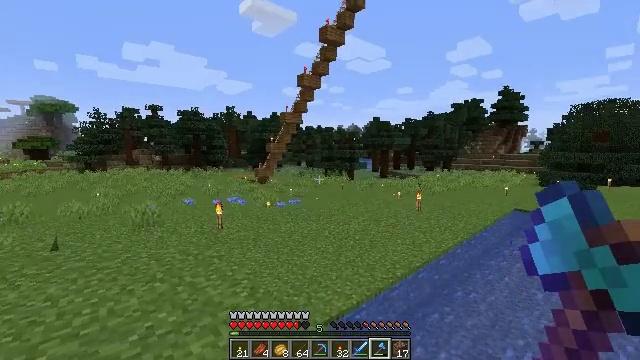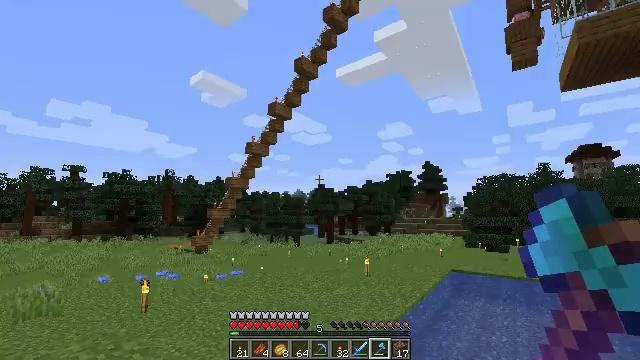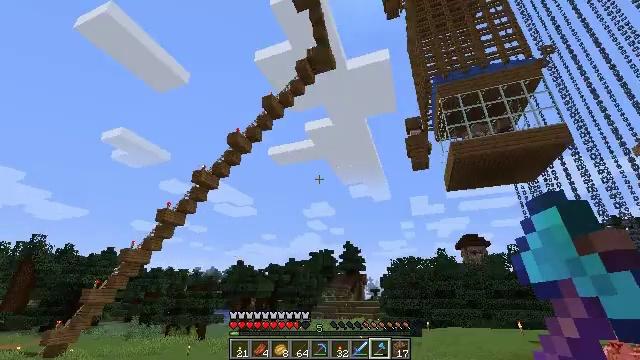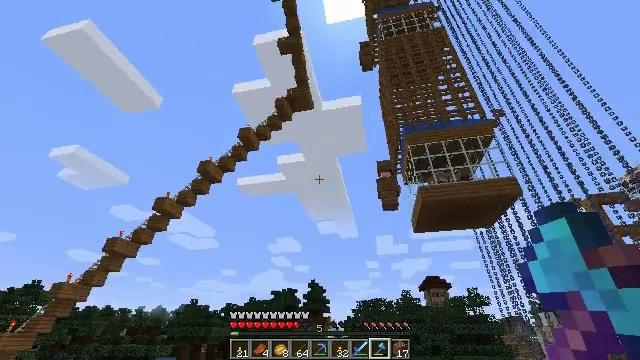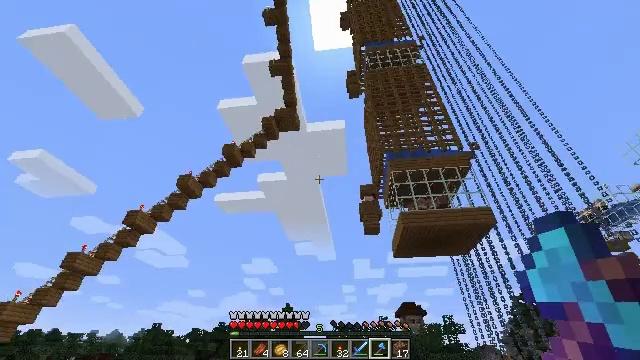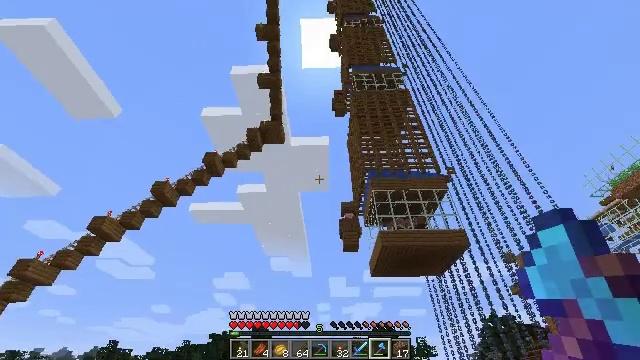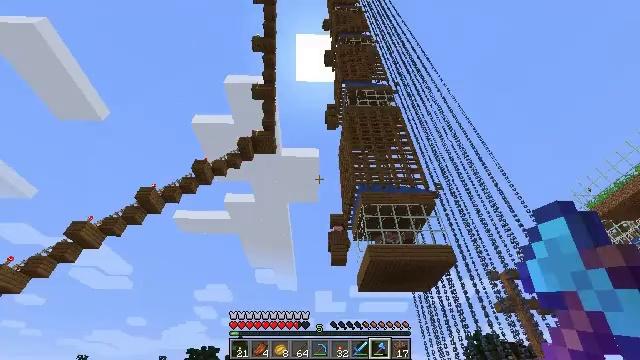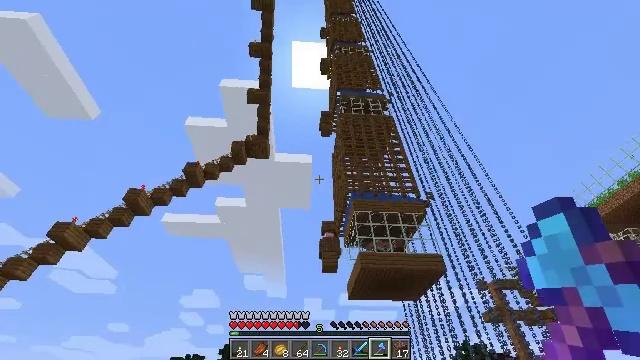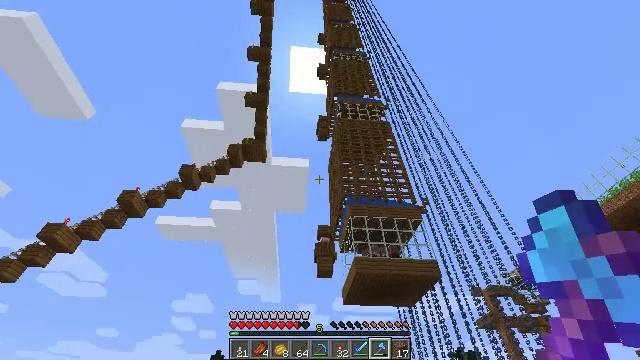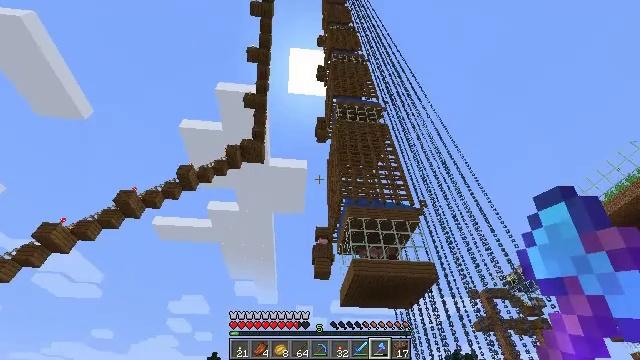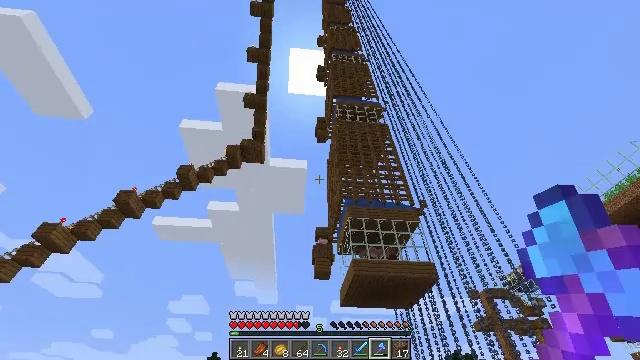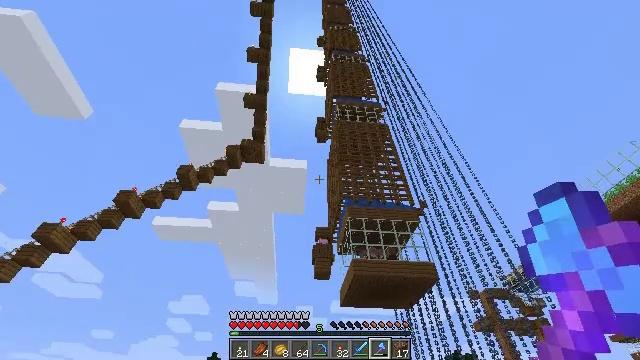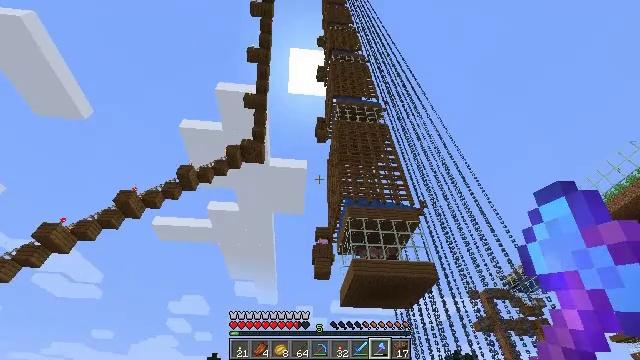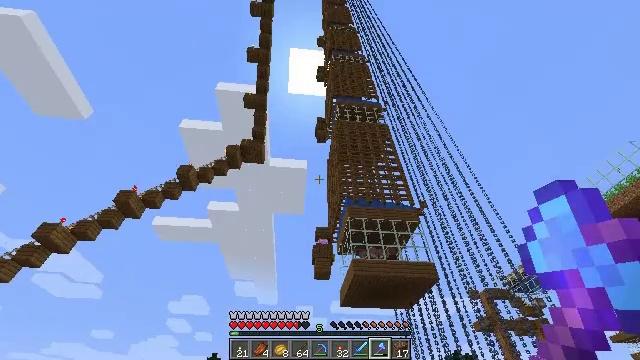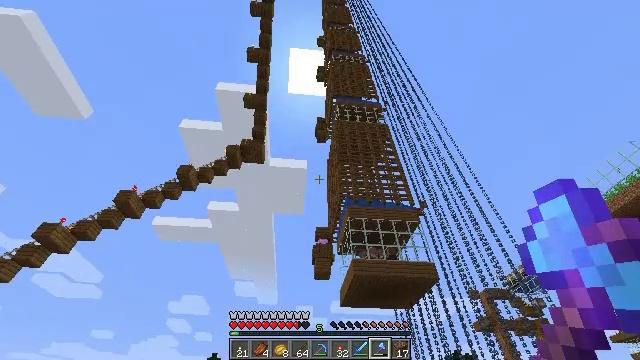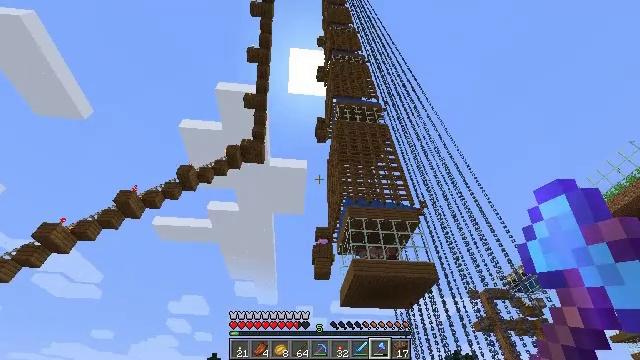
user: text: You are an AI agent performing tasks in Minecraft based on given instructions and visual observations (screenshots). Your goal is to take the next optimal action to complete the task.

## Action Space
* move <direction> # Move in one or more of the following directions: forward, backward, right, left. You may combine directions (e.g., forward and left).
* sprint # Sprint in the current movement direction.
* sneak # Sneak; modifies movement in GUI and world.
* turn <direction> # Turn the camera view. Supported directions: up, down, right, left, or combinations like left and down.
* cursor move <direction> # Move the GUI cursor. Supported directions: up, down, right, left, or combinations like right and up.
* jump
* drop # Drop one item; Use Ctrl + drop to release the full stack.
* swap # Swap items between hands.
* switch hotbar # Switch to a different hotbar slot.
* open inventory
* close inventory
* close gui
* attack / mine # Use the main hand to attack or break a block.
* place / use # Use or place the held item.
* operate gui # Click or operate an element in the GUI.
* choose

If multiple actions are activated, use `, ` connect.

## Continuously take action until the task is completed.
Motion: motion action
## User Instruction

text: Gather the redstone torch.
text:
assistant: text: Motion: move left, turn right and up
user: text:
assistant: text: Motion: move left, turn right and up
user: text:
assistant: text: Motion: move left, turn right and up
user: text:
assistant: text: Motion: move left, turn right and up
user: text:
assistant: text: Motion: turn right and up
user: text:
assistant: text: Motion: turn right and up
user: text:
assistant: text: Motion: turn right and up
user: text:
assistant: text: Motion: turn right
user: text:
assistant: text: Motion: no_op
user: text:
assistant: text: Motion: no_op
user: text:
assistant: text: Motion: no_op
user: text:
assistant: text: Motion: no_op
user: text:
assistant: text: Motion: no_op
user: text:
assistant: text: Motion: no_op
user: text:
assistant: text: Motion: no_op
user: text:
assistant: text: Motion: no_op
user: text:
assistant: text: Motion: no_op
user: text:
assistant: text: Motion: no_op
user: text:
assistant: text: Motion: no_op
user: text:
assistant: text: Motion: no_op
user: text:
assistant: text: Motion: turn right and down
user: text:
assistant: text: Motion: turn right and down
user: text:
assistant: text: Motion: move right, turn right and down
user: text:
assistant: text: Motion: move forward and move right, turn right and down
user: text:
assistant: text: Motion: move forward and move right, turn right and down
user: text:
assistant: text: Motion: move forward and move right, turn right and down
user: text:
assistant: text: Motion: move forward and move right, turn right
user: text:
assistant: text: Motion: move forward and move right
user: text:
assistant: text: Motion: move forward
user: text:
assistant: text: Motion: move forward